Field crop: maize
Growth stage: 1
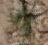
Species: salsola